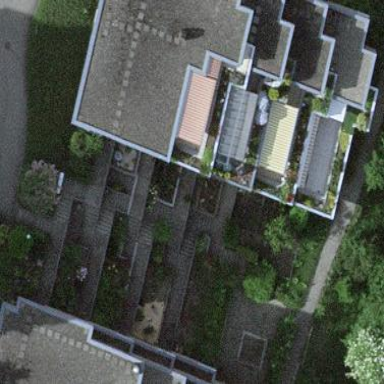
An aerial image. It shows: Terrace building.